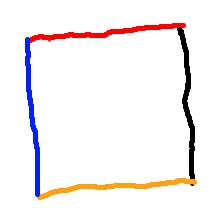
Shape: square